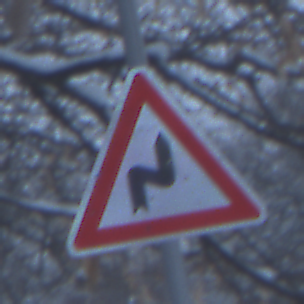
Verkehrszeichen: DoppelkurveRechts
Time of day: Midday
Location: Outdoor (Nature)
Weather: Overcast
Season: Winter
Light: Natural